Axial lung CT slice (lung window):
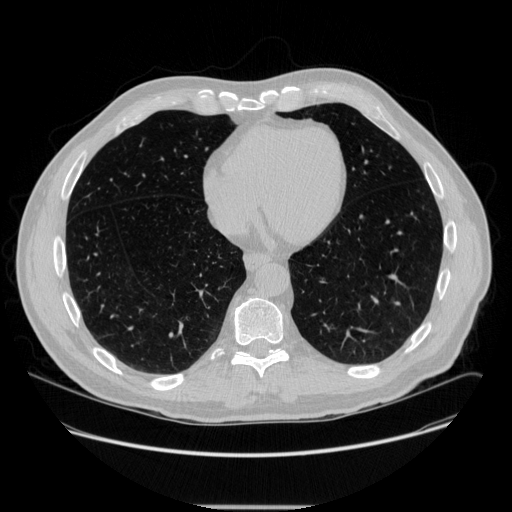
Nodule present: no